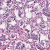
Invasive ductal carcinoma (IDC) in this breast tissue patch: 1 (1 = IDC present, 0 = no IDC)